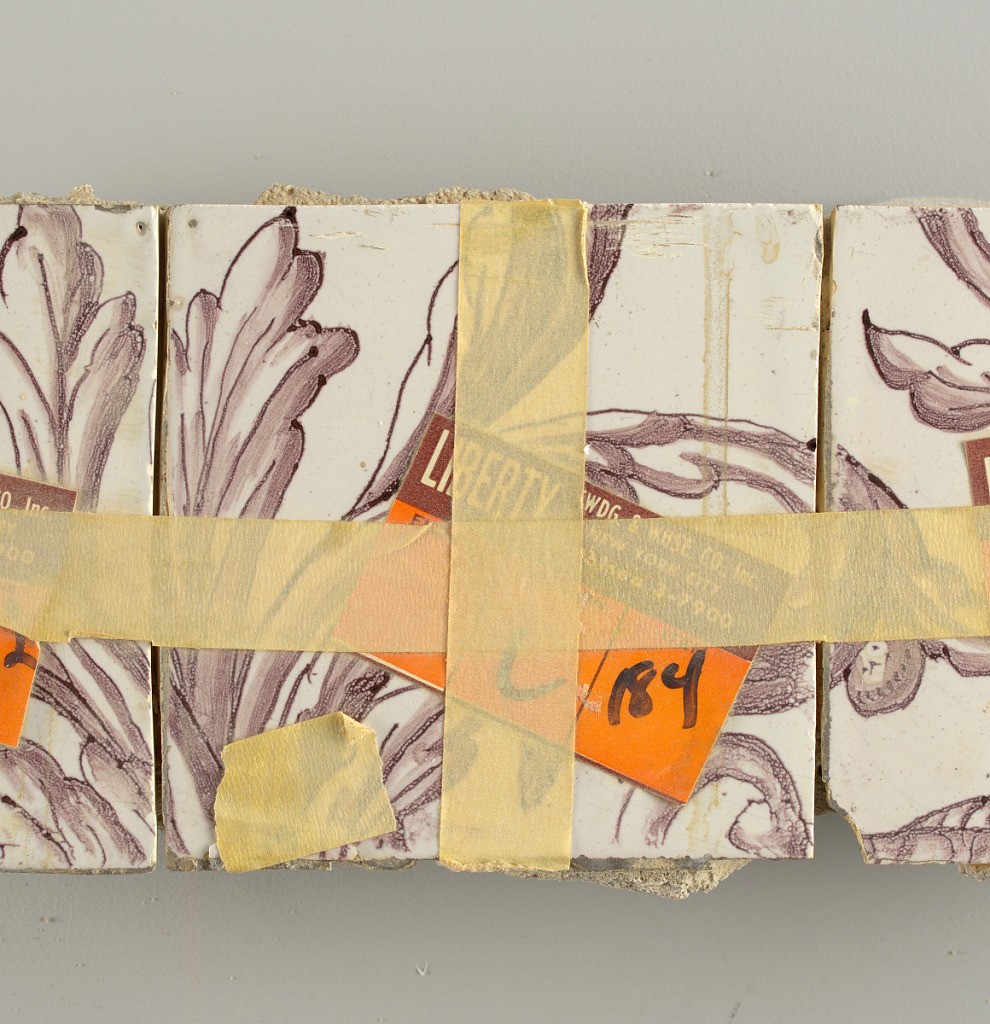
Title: Wall facing
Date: ca. 1725
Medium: Tin-glazed earthenware, underglaze
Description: Horizontal rectangle.  Thirty-seven tiles wide and twenty-one high with opening for door or window nineteen and one-half tiles high and twelve wide.  To left and right of opening, centered canopy above. Left, woman representing Hope, right, a sculputure urn.  Centered above opening, a mascaron.  Arabesque design of foliage.